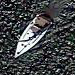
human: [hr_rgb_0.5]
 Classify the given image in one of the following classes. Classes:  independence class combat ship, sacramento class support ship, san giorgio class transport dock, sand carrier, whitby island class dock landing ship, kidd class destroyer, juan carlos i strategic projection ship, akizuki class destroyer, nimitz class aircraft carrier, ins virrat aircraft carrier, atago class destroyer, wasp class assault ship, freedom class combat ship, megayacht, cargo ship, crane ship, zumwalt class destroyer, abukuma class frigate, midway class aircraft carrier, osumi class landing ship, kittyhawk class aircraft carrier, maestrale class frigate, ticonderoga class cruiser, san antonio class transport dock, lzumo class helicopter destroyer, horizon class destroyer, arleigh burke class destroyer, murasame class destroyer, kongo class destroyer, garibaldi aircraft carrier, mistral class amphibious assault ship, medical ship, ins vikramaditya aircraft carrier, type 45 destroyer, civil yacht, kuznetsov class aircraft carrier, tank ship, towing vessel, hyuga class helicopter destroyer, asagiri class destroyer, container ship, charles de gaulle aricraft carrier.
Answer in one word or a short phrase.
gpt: Civil yacht